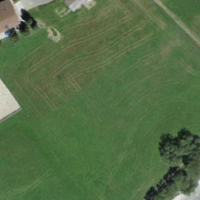
EUNIS habitat code: 26
Species observed at this site:
Prunus padus